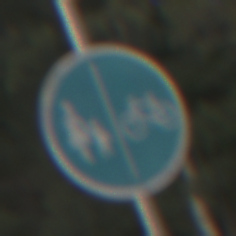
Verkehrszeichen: GetrennterRadUndGehwegRadwegRechts
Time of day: SunriseSunset
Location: Outdoor (Nature)
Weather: Clear
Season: NotSpecified
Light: Natural